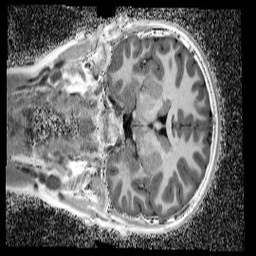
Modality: UNIT1_denoised
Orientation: coronal
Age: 9
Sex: male
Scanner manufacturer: siemens
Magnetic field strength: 3 T
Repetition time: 4 s
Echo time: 0.00299 s